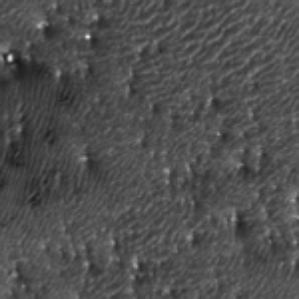
Label: frost